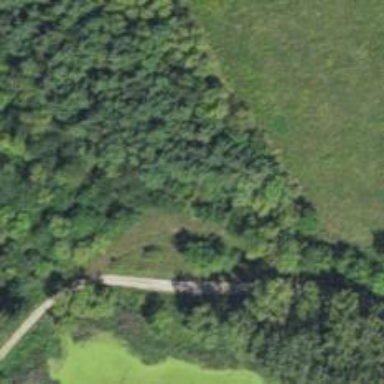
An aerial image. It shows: Bridleway.